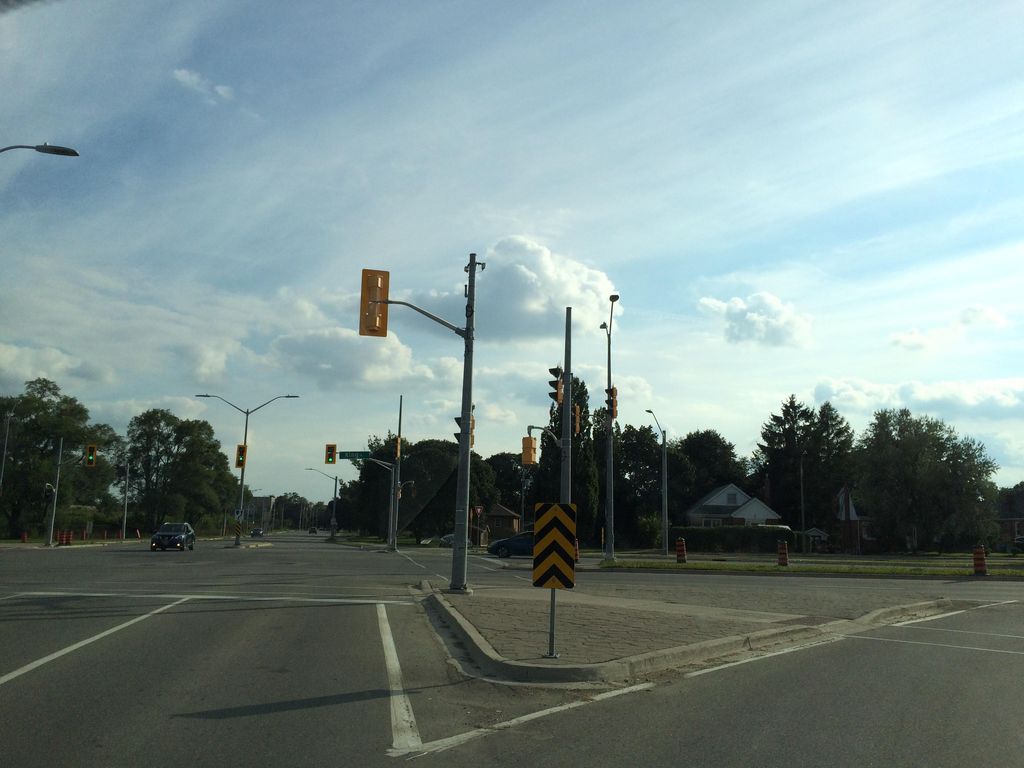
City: kitchener-waterloo